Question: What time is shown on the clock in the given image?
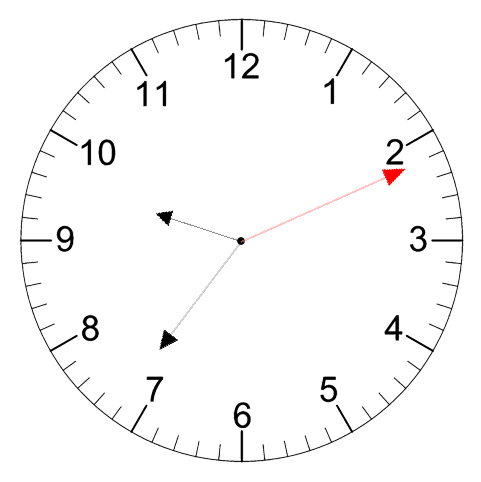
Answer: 09:36:11